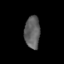
Tissue: skin
Cell type: Epithelial cells
Senescence score: 0.7377
Nuclear area (px): 492
Mean DAPI intensity: 95.193